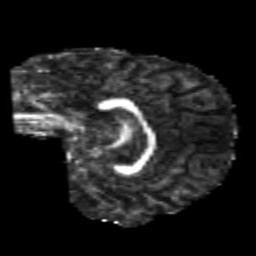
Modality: FA
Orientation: sagittal
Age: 23
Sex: female
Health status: healthy
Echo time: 0.074 s